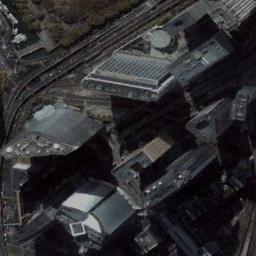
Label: commercial_area